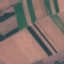
Land use / land cover class: AnnualCrop